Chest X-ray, PA view. Patient: 31 years old, sex M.
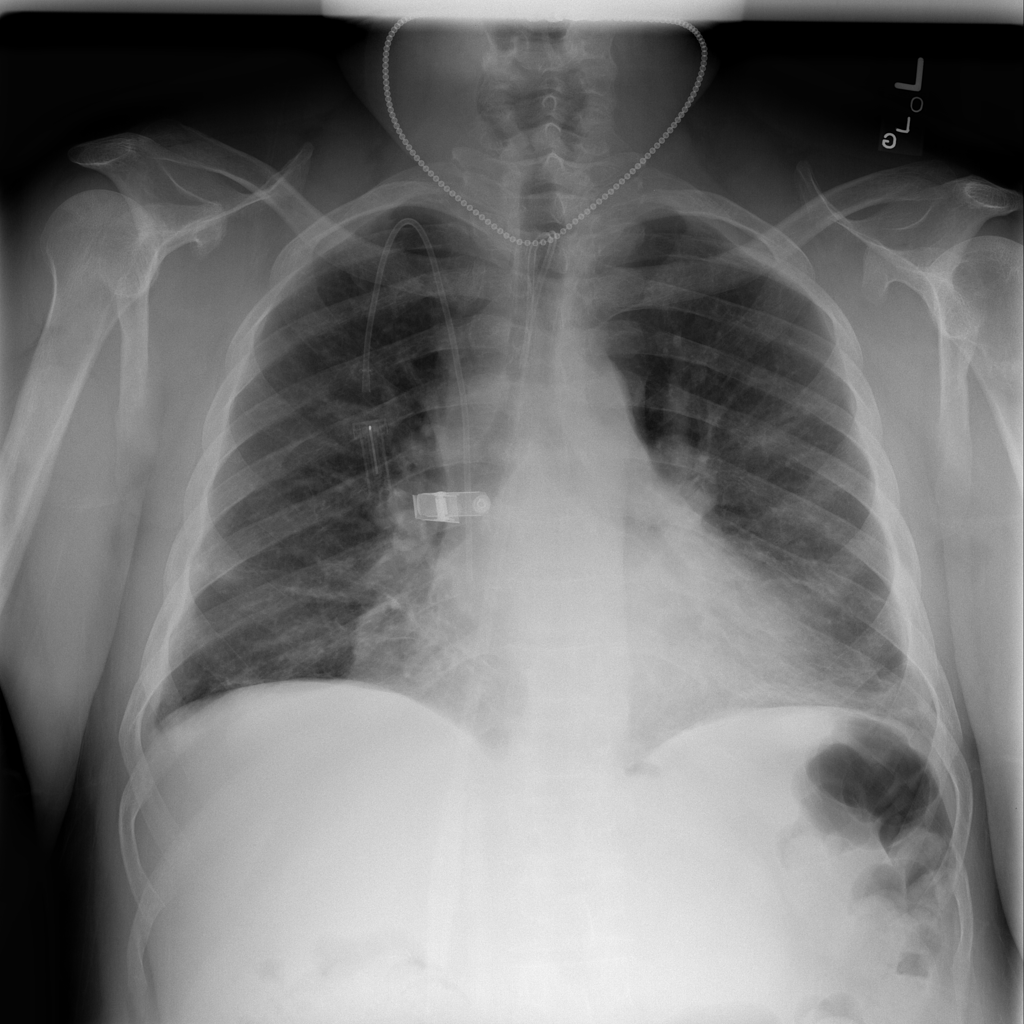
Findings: Atelectasis, Effusion, Infiltration